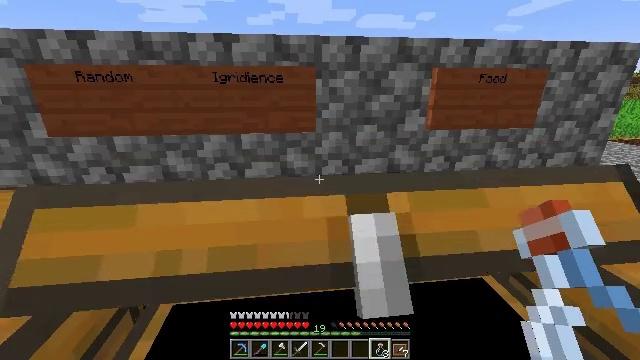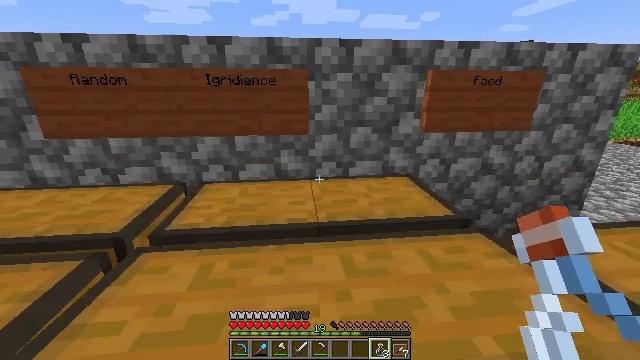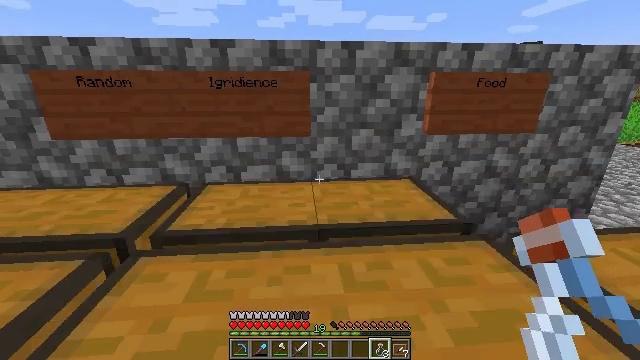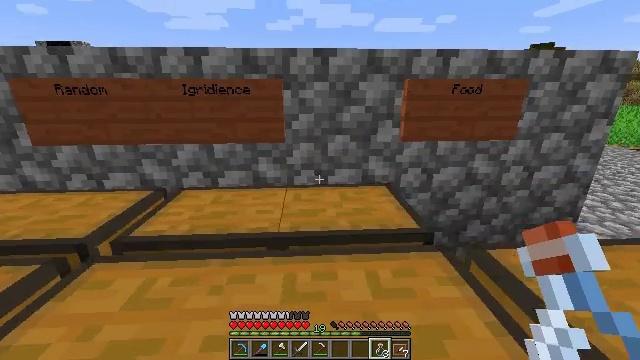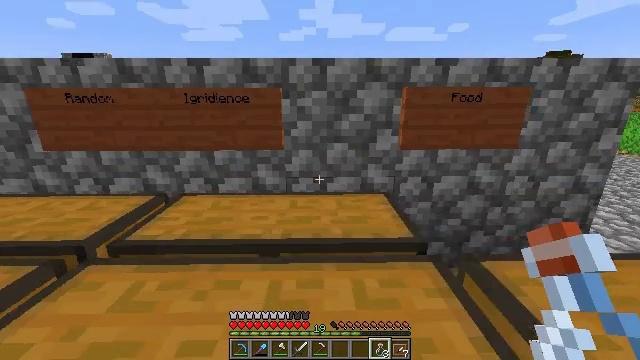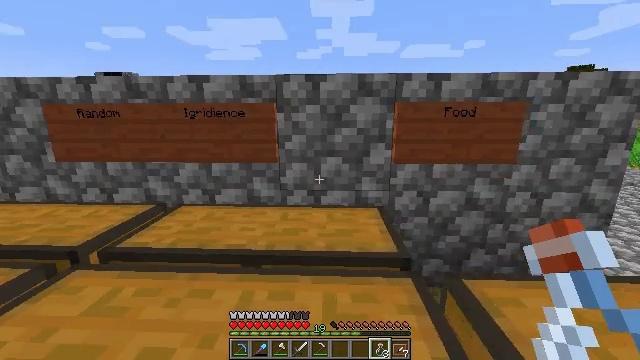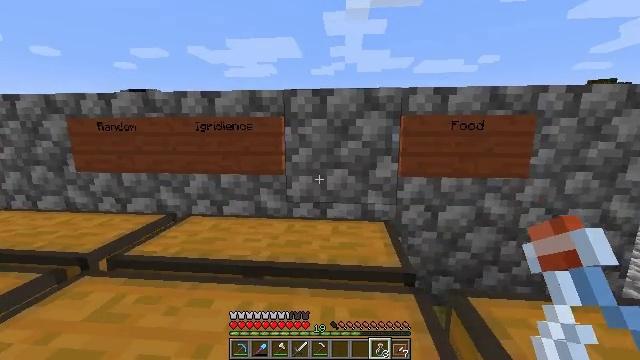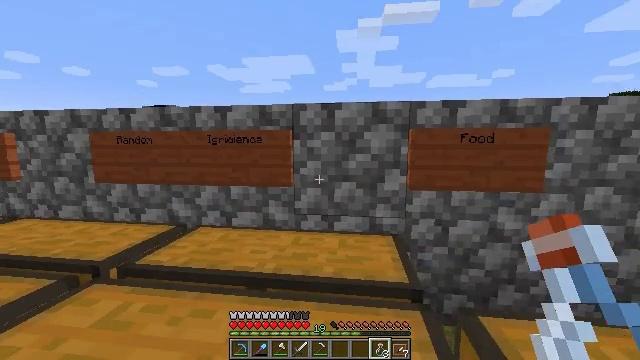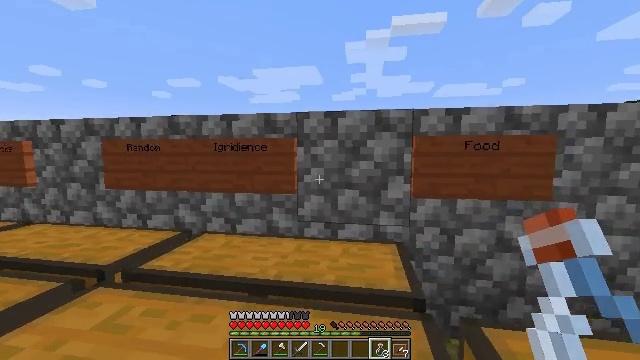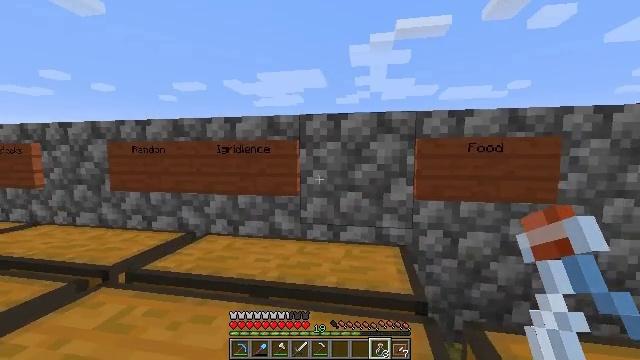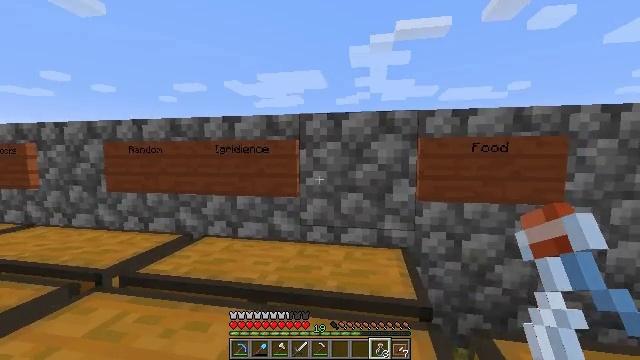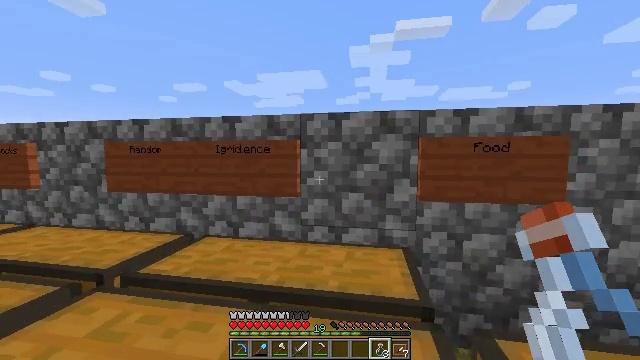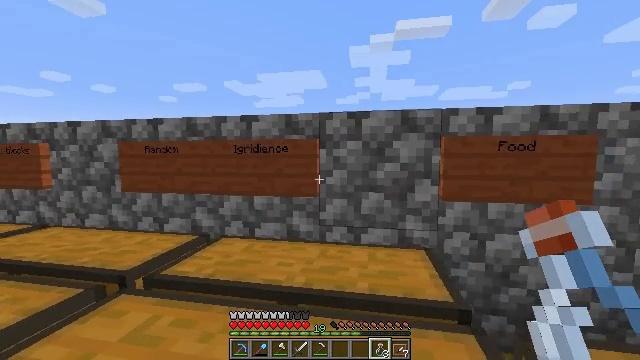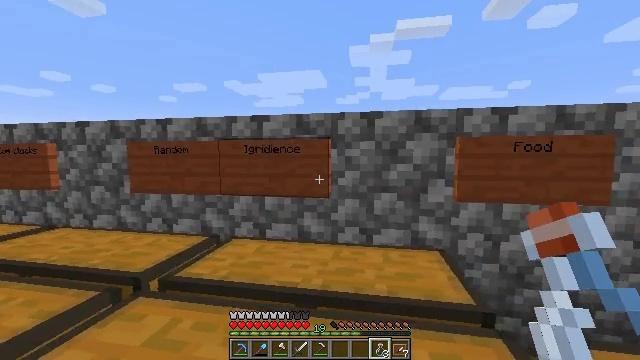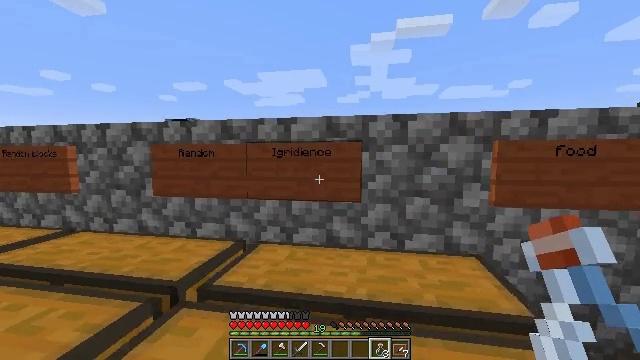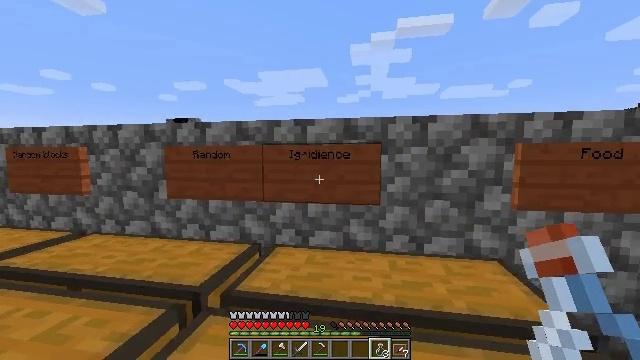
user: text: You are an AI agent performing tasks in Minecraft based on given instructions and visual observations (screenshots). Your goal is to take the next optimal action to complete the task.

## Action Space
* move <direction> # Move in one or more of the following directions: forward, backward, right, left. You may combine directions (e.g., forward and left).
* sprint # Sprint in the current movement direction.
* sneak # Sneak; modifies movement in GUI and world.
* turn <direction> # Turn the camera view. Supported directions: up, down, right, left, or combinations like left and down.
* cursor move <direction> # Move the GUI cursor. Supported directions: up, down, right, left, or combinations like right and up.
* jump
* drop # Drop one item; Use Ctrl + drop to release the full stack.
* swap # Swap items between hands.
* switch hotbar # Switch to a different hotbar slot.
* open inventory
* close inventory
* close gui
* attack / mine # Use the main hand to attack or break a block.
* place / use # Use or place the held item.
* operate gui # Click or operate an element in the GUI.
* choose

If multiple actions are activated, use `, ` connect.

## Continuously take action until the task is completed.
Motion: motion action
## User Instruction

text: Destroy the acacia wall sign for reuse.
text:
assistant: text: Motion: move right
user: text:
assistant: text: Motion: move right, turn left
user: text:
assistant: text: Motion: move right, turn left
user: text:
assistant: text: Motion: move right, turn left and up
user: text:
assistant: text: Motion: turn left and up
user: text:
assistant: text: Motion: turn left and up
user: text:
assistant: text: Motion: turn left and up
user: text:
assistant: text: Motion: turn left and up
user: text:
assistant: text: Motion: no_op
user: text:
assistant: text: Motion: move forward
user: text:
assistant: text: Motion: move forward and move left
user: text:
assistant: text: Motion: move forward and move left
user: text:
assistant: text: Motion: move forward and move left
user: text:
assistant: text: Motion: move forward and move left
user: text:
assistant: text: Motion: move forward and move left
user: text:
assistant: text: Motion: no_op
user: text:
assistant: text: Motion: no_op
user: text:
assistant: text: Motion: no_op
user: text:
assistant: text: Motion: no_op
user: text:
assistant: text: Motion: no_op
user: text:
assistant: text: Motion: switch to hotbar 3
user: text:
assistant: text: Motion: switch to hotbar 3
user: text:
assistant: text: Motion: switch to hotbar 3
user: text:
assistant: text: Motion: switch to hotbar 3
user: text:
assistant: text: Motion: no_op
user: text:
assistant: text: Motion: no_op
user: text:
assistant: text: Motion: no_op
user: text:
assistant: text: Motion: no_op
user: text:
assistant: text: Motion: no_op
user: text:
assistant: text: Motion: no_op